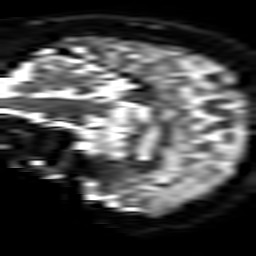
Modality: ADC
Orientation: sagittal
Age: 61
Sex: male
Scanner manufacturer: philips
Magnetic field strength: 3 T
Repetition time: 3.799 s
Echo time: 0.06134 s